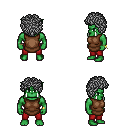
a pixel art fantasy rpg character, male body template, orc, green skin, brown tunic, red pants, gray curly afro hairstyle, bracelets, four views (front, back, left, right), 2x2 character sprite sheet, small pixel art, hard edges, no anti-aliasing